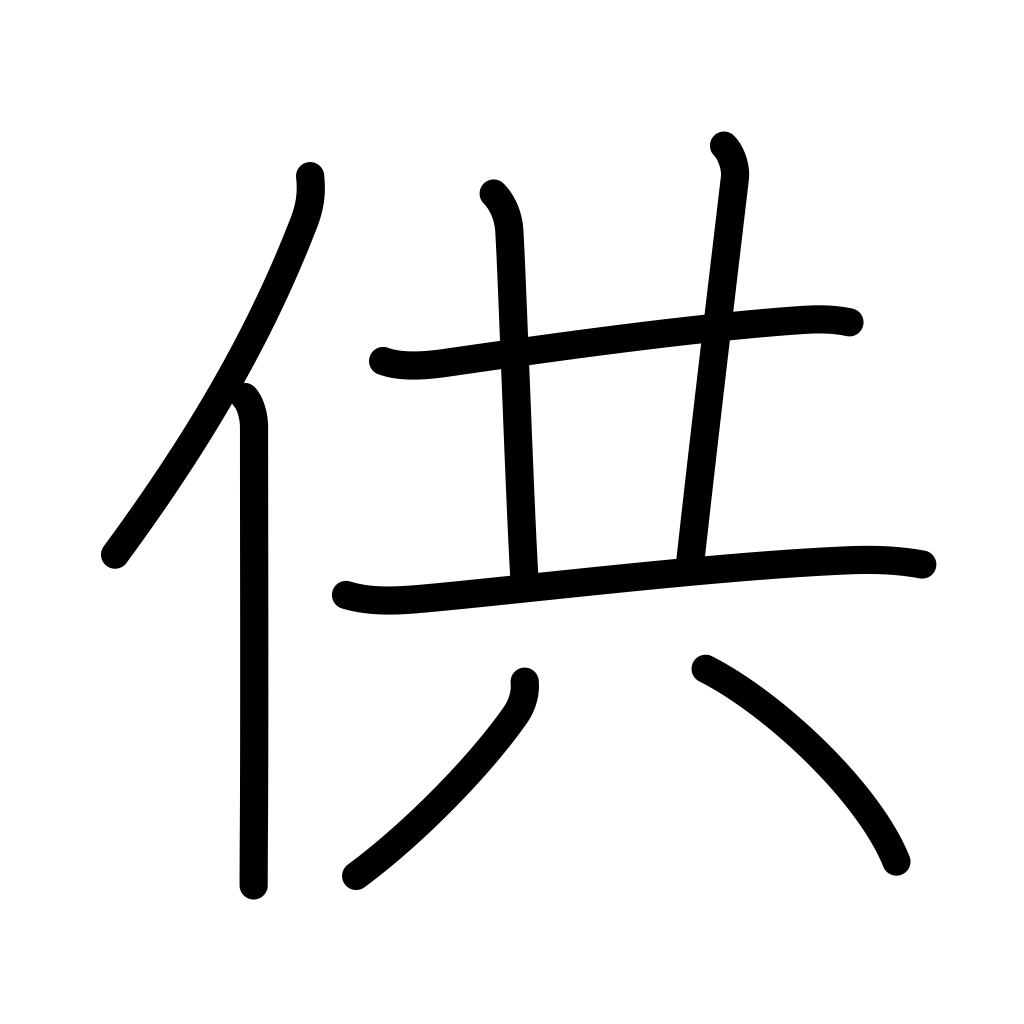
Meaning: submit, offer, present, accompany